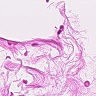
Metastatic tissue present: no